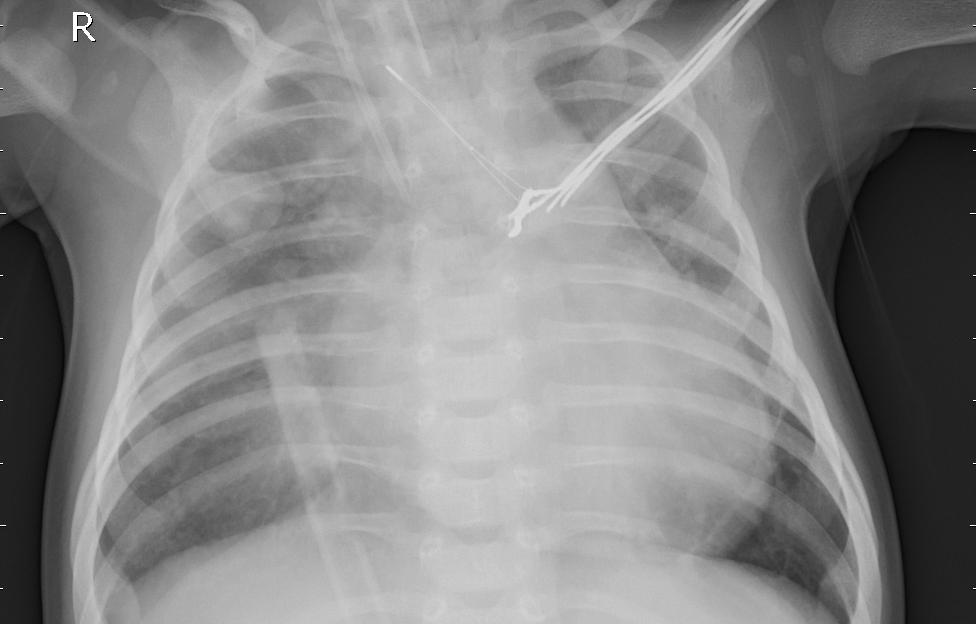
Diagnosis: PNEUMONIA